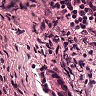
Metastatic tissue present: no